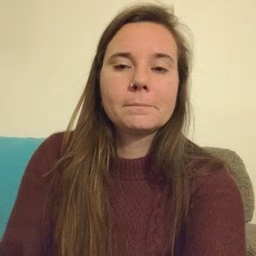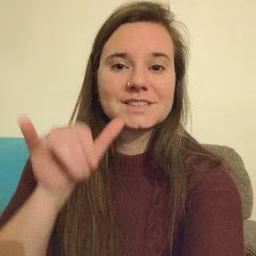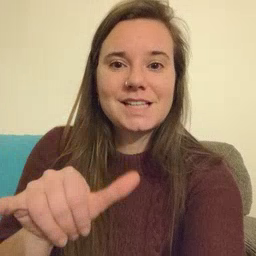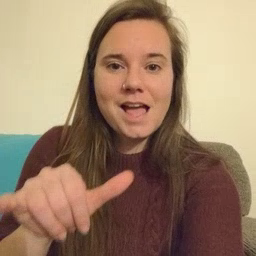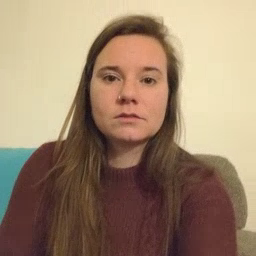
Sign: stay